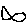
Label: fish